Question: I thought that '"bill" + "john" + null == billjohn', but in this example of mine it seems to be evaluating to null:
'''
var clients = from client in taxPortalService.Client()
select new ClientViewModel
{
ResidentialAddressLine1 = client.RESADDRESSLINE1,
ResidentialAddressLine2 = client.RESADDRESSLINE2,
ResidentialAddressLine3 = client.RESADDRESSLINE3,
ResidentialAddressLine4 = client.RESADDRESSLINE4,
ResidentialPostalCode = client.RESPOSTCODE,
ResidentialCountry = client.RESCOUNTRY,
IAResidentialAddress = client.RESADDRESSLINE1 + ", " + client.RESADDRESSLINE2 + ", " + client.RESADDRESSLINE3 + ", " + client.RESADDRESSLINE4 + ", " + client.RESPOSTCODE + ", " + client.RESCOUNTRY
};
'''
Am I missing something obvious here?

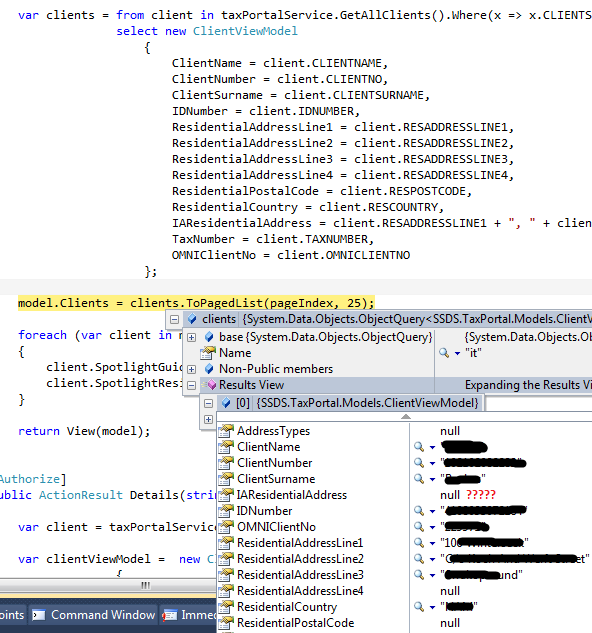
Answer: In C#, or rather in .NET, you're right, '"bill" + "john" + null' gives you '"billjohn"'.
In SQL, ''bill' + 'john' + null' gives you 'null'.
Using LINQ to Entities translates your C# to SQL, and subtle differences such as this aren't always preserved.
You can use the more verbose
'''
(client.RESADDRESSLINE1 ?? "") + ", " + (client.RESADDRESSLINE2 ?? "") + ", " + ...
'''
to make sure you only concatenate non-null strings, which won't have this problem.